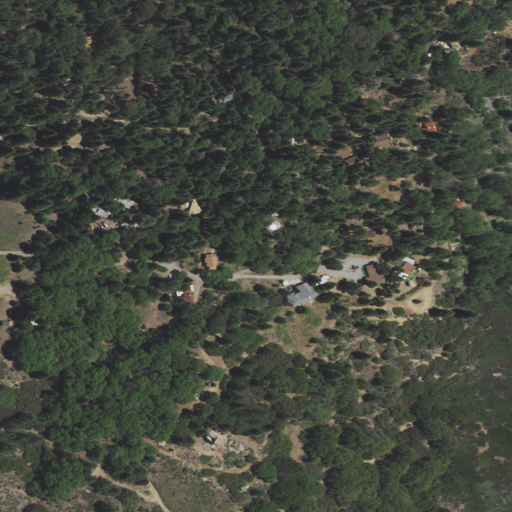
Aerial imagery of mountain in California named Birch Hill containing evergreen forest, mixed forest, open development, and shrub